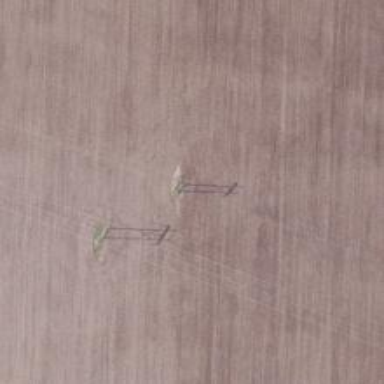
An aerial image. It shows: H-frame power tower design.